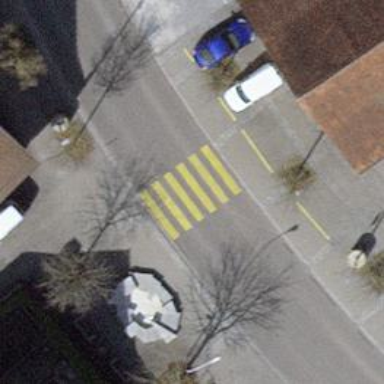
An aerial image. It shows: Uncontrolled road crossing with markings.